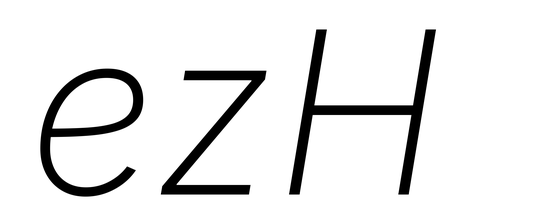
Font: Inter-Italic_ExtraLight_Italic